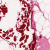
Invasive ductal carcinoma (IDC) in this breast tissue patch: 0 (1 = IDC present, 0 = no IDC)